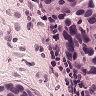
Metastatic tissue present: yes